Question: I am trying to create a view similar to the attached image below. there is a variable sized width. I have marked text as black as there is a copyright issue.
Can anyone please look into the same and put some code so that it can help me somewhere.
Do I need to implement Custom Collection View Layout?
Please help me.

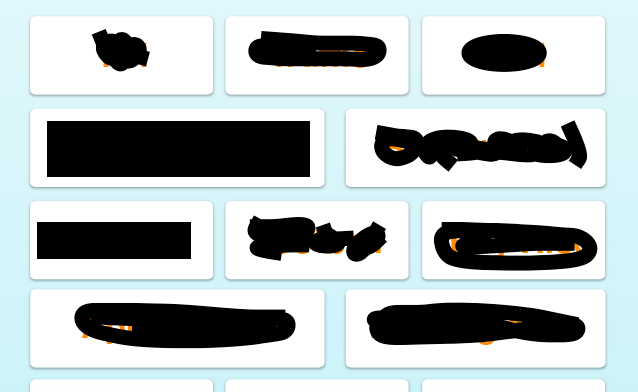
Answer: This is response to your comment you need to add 3 extra lines of code in SGSStaggeredFlowLayout
'''
NSArray* arr = [super layoutAttributesForElementsInRect:rect];
// THIS CODE SEPARATES INTO ROWS
NSMutableArray* rows = [NSMutableArray array];
NSMutableArray* currentRow = nil;
NSInteger currentIndex = 0;
BOOL nextIsNewRow = YES;
for (UICollectionViewLayoutAttributes* atts in arr) {
if (nextIsNewRow) {
nextIsNewRow = NO;
if (currentRow) {
[rows addObject:currentRow];
}
currentRow = [NSMutableArray array];
}
if (arr.count > currentIndex+1) {
UICollectionViewLayoutAttributes* nextAtts = arr[currentIndex+1];
if (nextAtts.frame.origin.y > atts.frame.origin.y) {
nextIsNewRow = YES;
}
}
[currentRow addObject:atts];
currentIndex++;
}
if (![rows containsObject:currentRow]) {
[rows addObject:currentRow];
}
'''
It works like charm :)